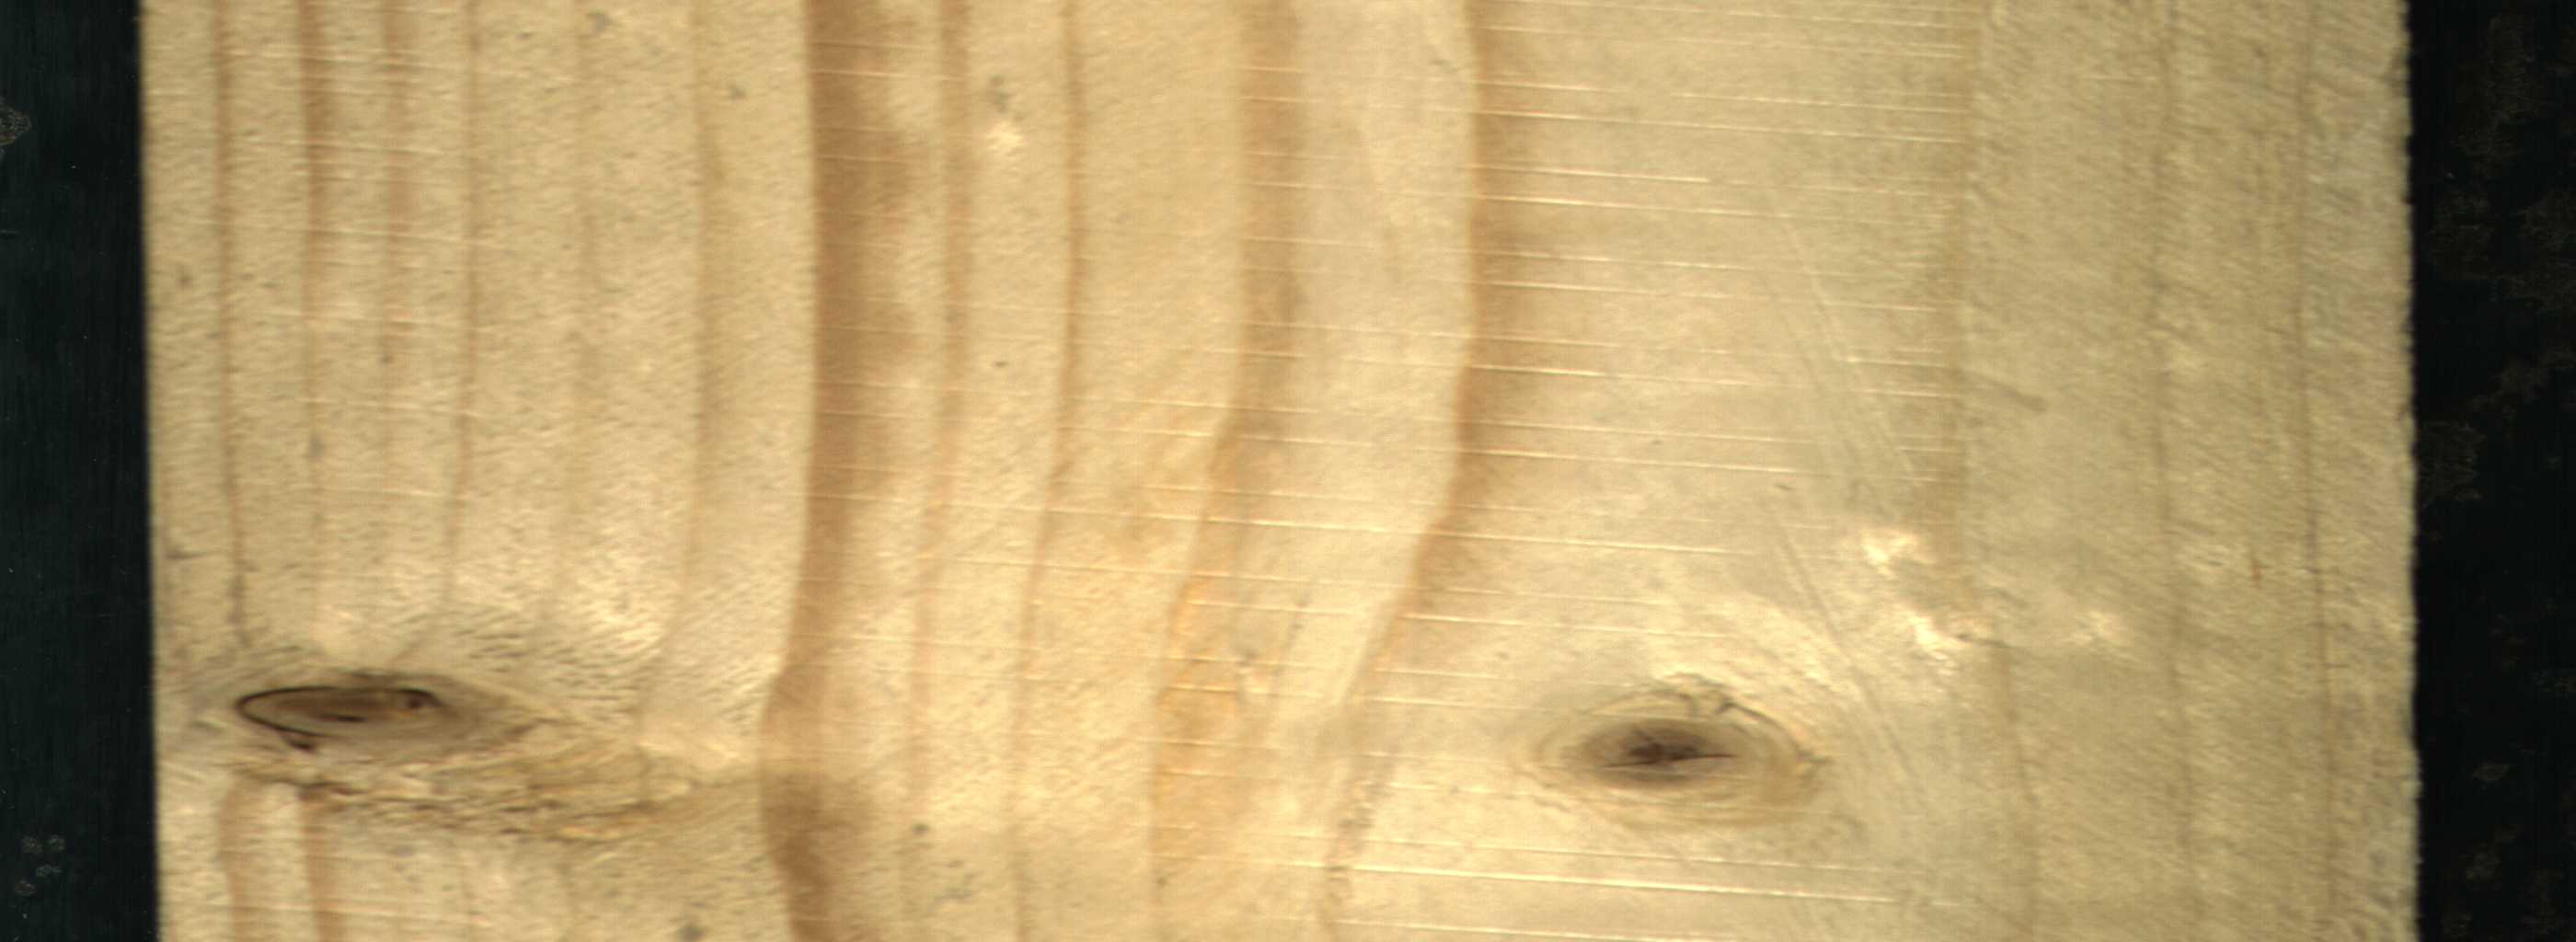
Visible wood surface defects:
Quartzity
knot_with_crack
Dead_Knot